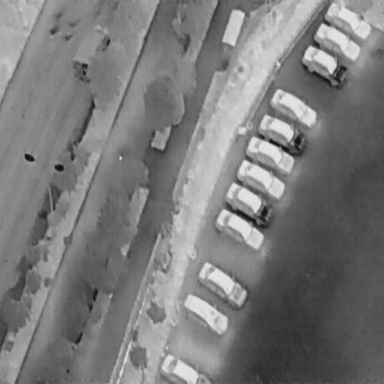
There are 13 objects shown in the infrared image, including 12 Cars, and an OtherVehicle.